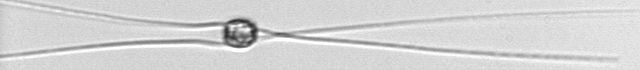
Label: Chaetoceros_danicus